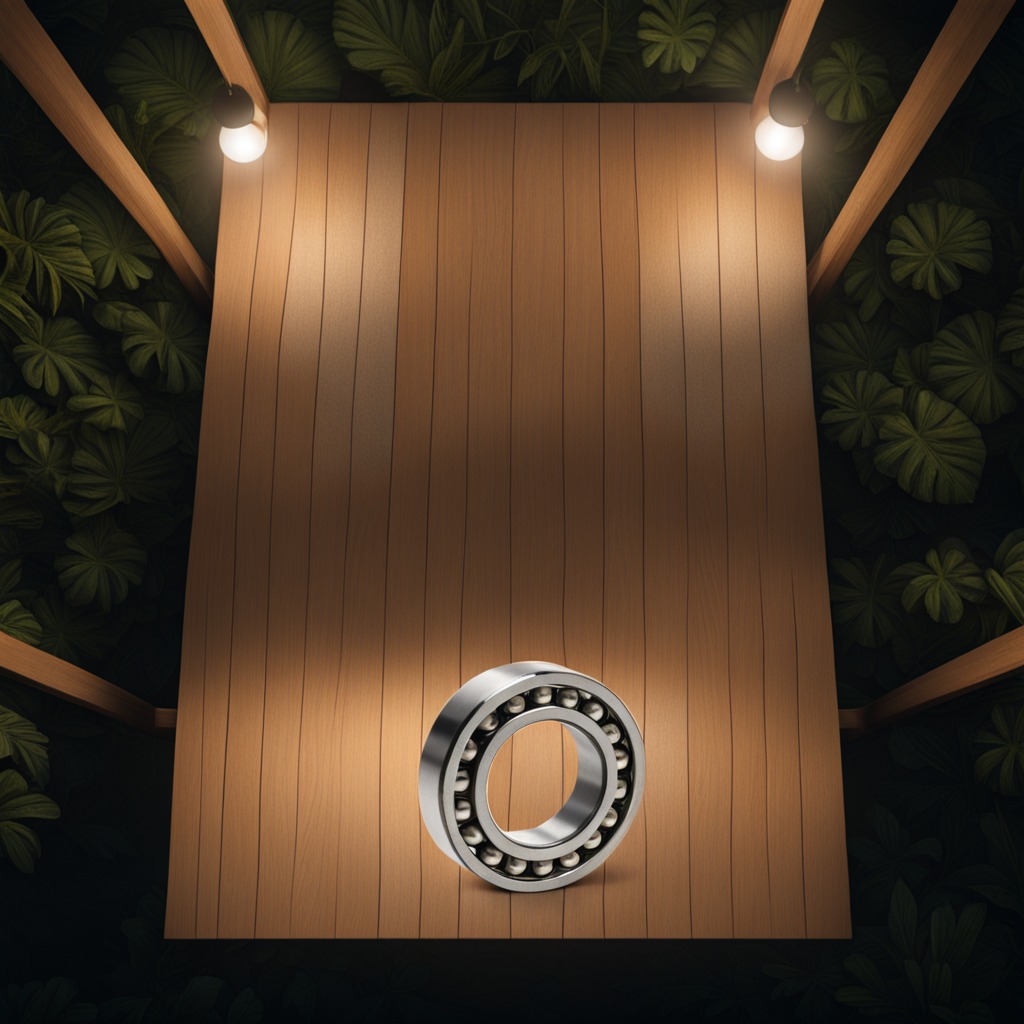
A metal ball bearing is lying on a wooden table inside a jungle field workshop tent at night.